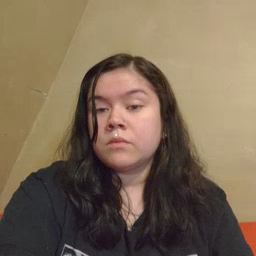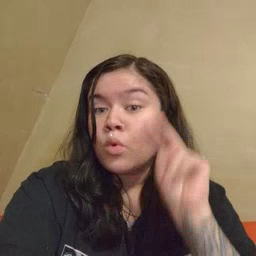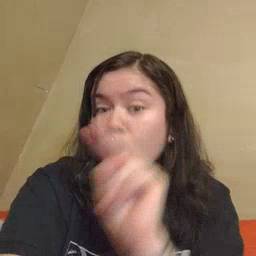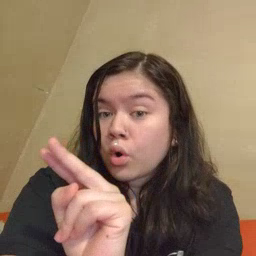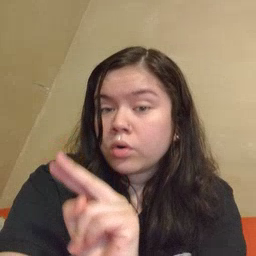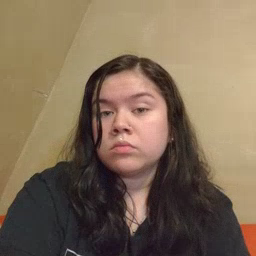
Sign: look